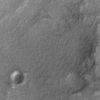
Label: not_dusty